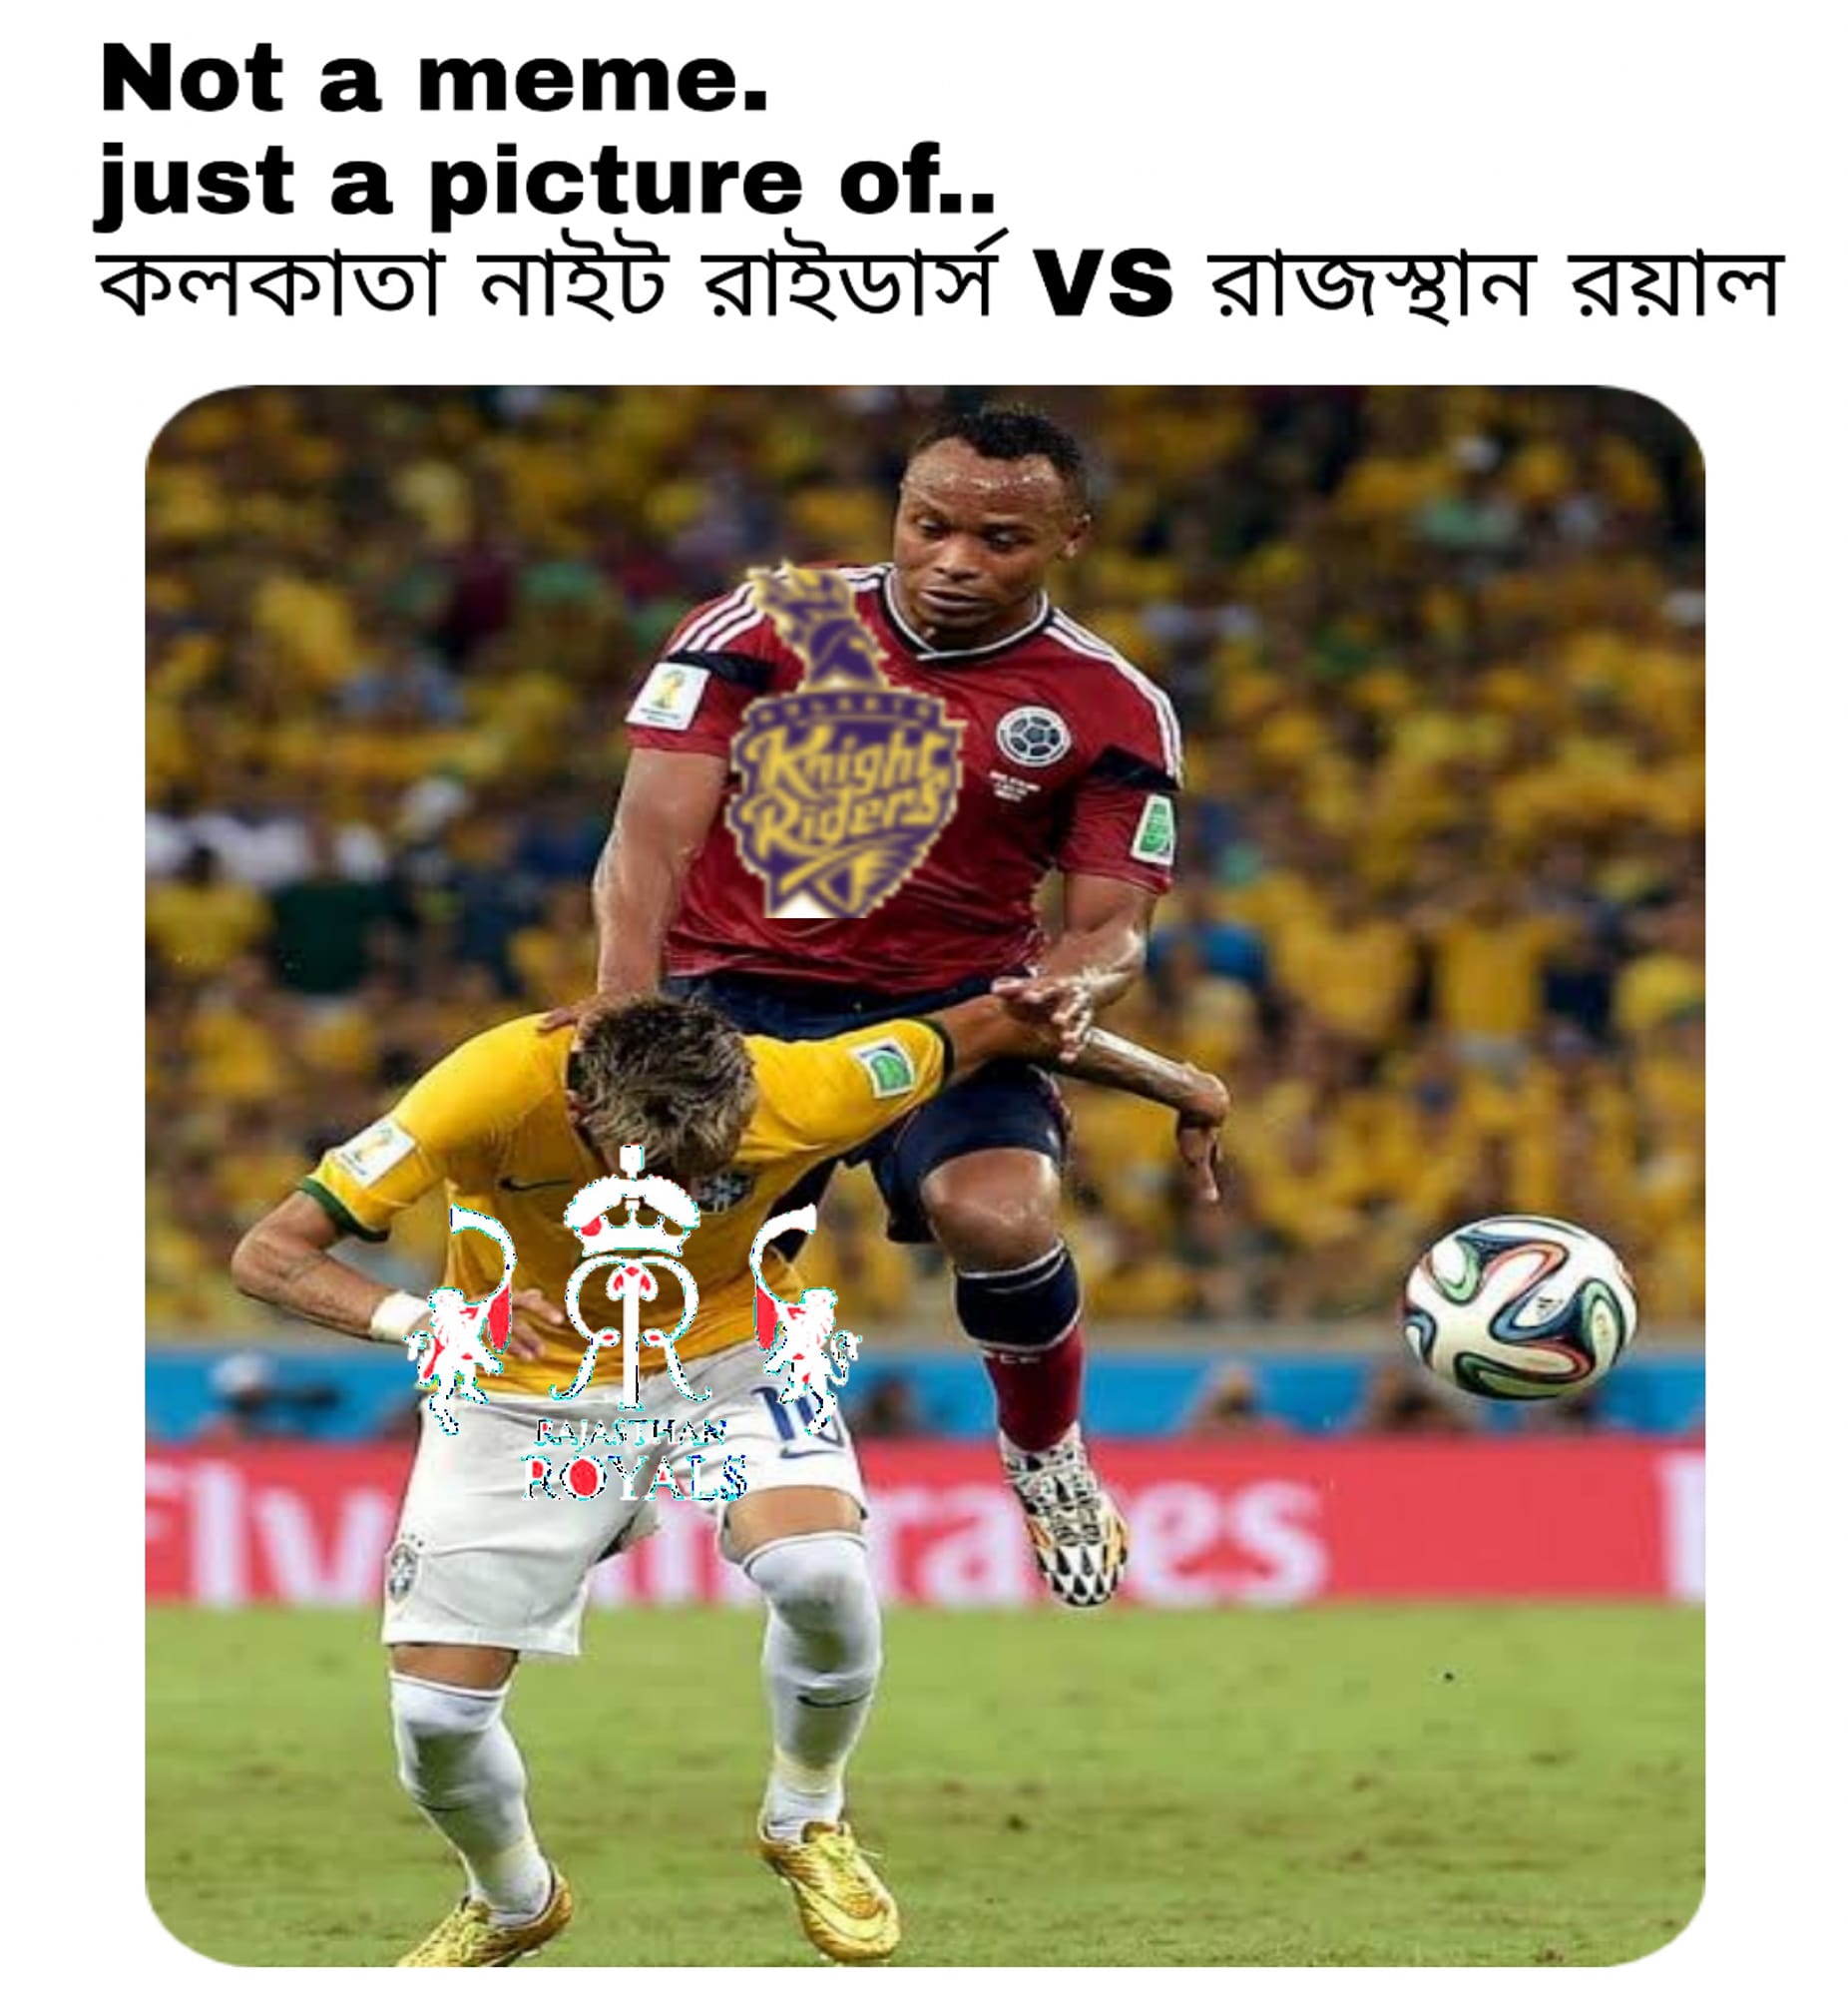
Caption: just a picture of ... কলকাতা নাইট রাইডার্স  VS   রাজস্থান রয়াল
Label: non-hate